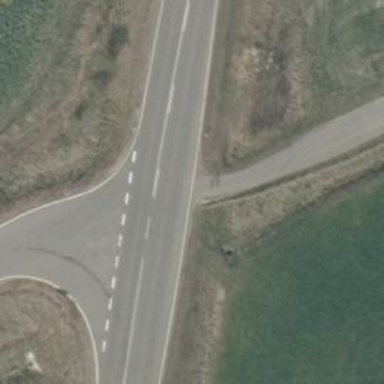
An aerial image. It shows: Secondary road with asphalt surface.